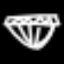
Label: diamond